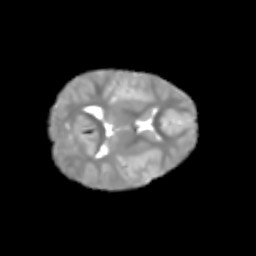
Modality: T2w
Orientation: axial
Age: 6
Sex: female
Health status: healthy